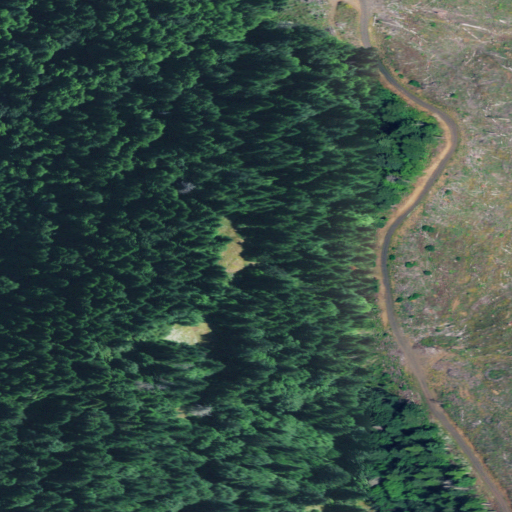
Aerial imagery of mountain in Oregon named Spirit Mountain containing mixed forest, evergreen forest, grassland, and deciduous forest